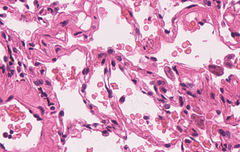
Tumor epithelial tissue: no
Tumor-associated stroma tissue: no
Normal tissue: yes